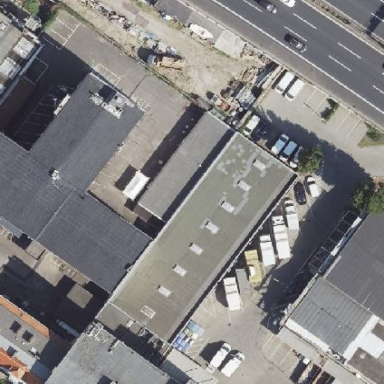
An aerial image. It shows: Commercial building with skillion roof shape.